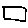
Label: square